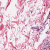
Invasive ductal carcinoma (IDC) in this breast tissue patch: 0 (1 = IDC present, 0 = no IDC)